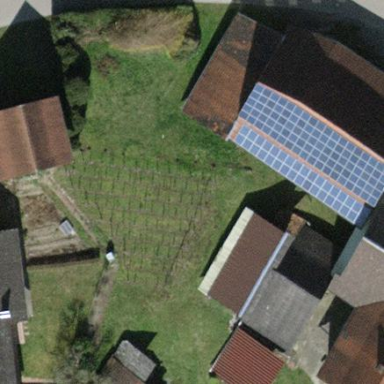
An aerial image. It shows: Shed.